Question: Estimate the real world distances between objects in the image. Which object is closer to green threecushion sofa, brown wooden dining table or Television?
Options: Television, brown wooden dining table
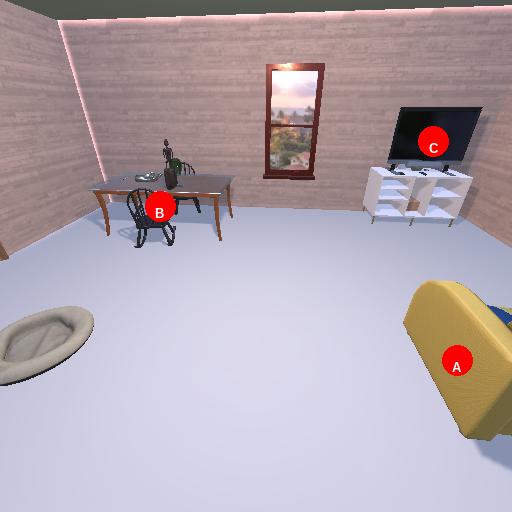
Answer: Television